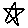
Label: star